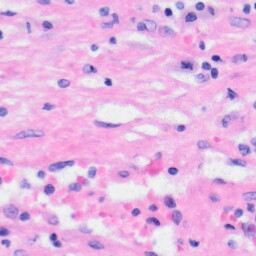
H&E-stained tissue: Liver